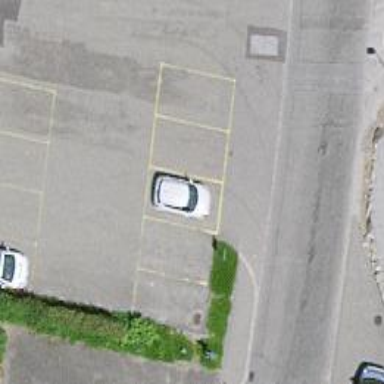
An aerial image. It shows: Parking area with surface.